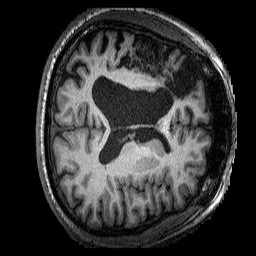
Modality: T1w
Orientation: axial
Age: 50
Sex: male
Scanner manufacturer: siemens
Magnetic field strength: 3 T
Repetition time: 2.25 s
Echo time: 0.00452 s